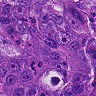
Metastatic tissue present: yes